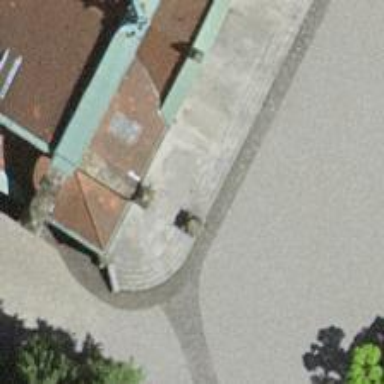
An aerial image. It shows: Café.